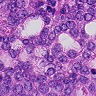
Metastatic tissue present: yes